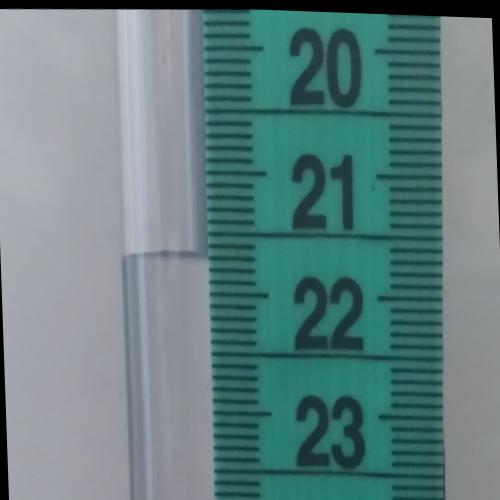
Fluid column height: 21.7 cm